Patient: sex F, age 67
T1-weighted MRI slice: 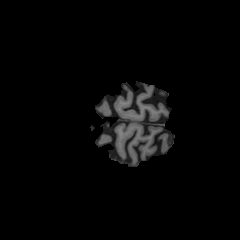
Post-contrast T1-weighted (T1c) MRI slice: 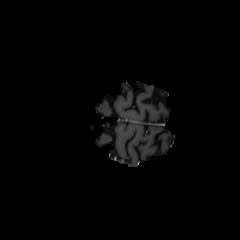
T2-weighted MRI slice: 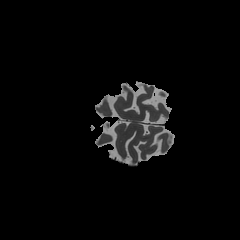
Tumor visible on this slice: no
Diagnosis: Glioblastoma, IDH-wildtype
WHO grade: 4